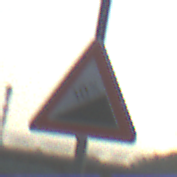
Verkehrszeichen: Steigung10
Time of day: SunriseSunset
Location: Outdoor (Urban)
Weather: Clear
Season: NotSpecified
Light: Natural